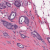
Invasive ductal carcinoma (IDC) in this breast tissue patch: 1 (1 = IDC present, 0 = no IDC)